Question: I am struggling to workout a good method to update one column of my 'wcx_options' table.
The new data is sent fine to the controller but my function isn't working at all.
I assumed i could loop through each column by option_id updating with the values from the array.

I update the 'option_value' column with the new information via a 'jQuery AJAX Call' to a controller which then calls a function from the 'backend class'.
'''
if(isset($_POST['selector'])) {
if($_POST['selector'] == 'general') {
if($_SERVER['HTTP_X_REQUESTED_WITH'] == 'XMLHttpRequest' && isset($_POST['token'])
&& $_POST['token'] === $_SESSION['token']){
$site_name = $_POST['sitename'];
$site_url = $_POST['siteurl'];
$site_logo = $_POST['sitelogo'];
$site_tagline = $_POST['sitetagline'];
$site_description = $_POST['sitedescription'];
$site_admin = $_POST['siteadmin'];
$admin_email = $_POST['adminemail'];
$contact_info = $_POST['contactinfo'];
$site_disclaimer = $_POST['sitedisclaimer'];
$TimeZone = $_POST['TimeZone'];
$options = array($site_name, $site_url, $site_logo, $site_tagline, $site_description, $site_admin, $admin_email,$contact_info, $site_disclaimer, $TimeZone);
// Send the new data as an array to the update function
$backend->updateGeneralSettings($options);
}
else {
$_SESSION['status'] = '<div class="error">There was a Problem Updating the General Settings</div>';
}
}
}
'''
'''
public function updateGeneralSettings($options) {
$i = 1;
foreach($options as $option_value) {
$where = array('option_id' => $i);
$this->queryIt("UPDATE wcx_options SET option_value='$option_value' WHERE option_id='$where'");
$i++;
}
if($this->execute()) {
$_SESSION['success'] = 'Updated General Settings Successfully';
}
}
'''
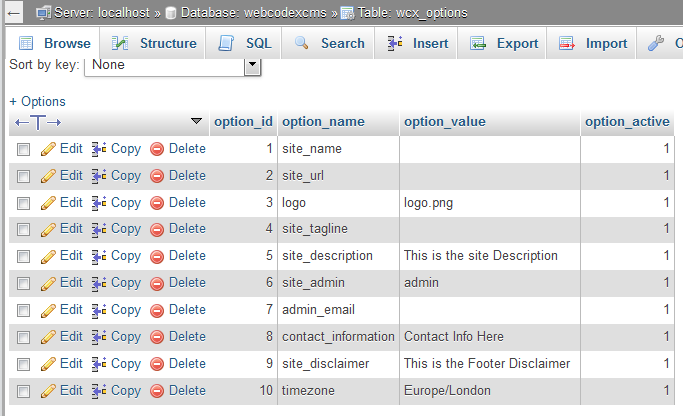
Answer: With the given DB-layout i'd suggest to organize your data as assiciative array using the db fieldnames, like:
'''
$option = array(
'site_name' => $_POST['sitename'],
'site_url' => $_POST['siteurl'],
// etc.
'timeZone' => $_POST['TimeZone']
);
'''
And than use the keys in your query:
'''
public function updateGeneralSettings($options) {
foreach($options as $key => $value) {
$this->queryIt("UPDATE wcx_options SET option_value='$value' WHERE option_name='$key'");
if($this->execute()) {
$_SESSION['success'] = 'Updated General Settings Successfully';
}
}
}
'''
(However, are you sure, you do not want to have all options together in one row?)